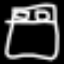
Label: bed